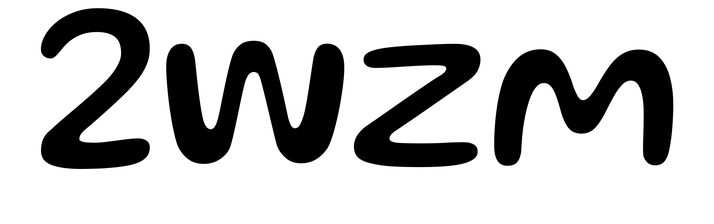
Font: Gluten_Regular